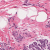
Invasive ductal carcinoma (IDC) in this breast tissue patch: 0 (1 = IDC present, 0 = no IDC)